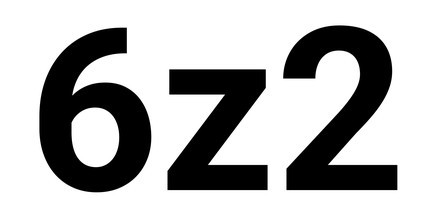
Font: Roboto_Bold